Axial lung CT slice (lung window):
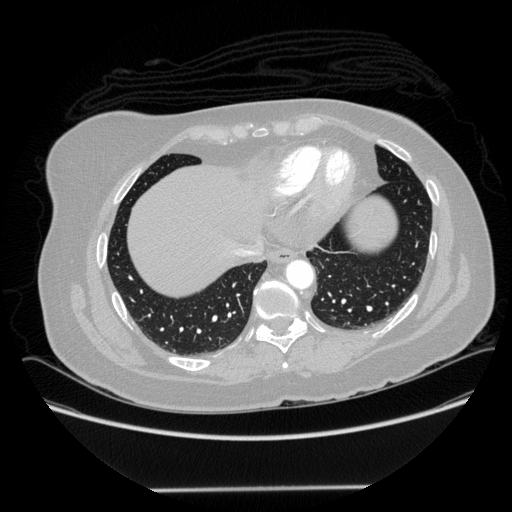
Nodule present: no